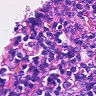
Metastatic tissue present: no